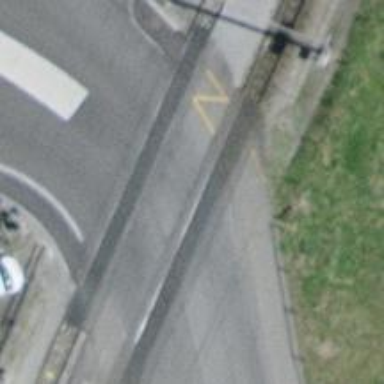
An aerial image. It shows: Railway level crossing.